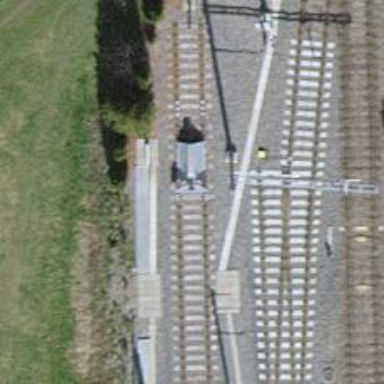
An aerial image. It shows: Railway buffer stop.